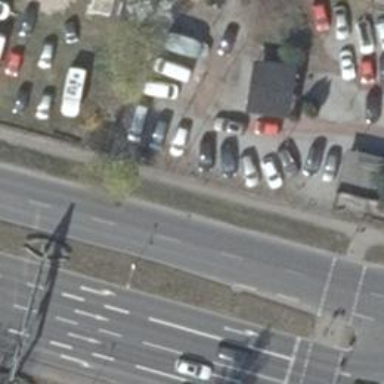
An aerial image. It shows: Shop that sells cars.